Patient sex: F
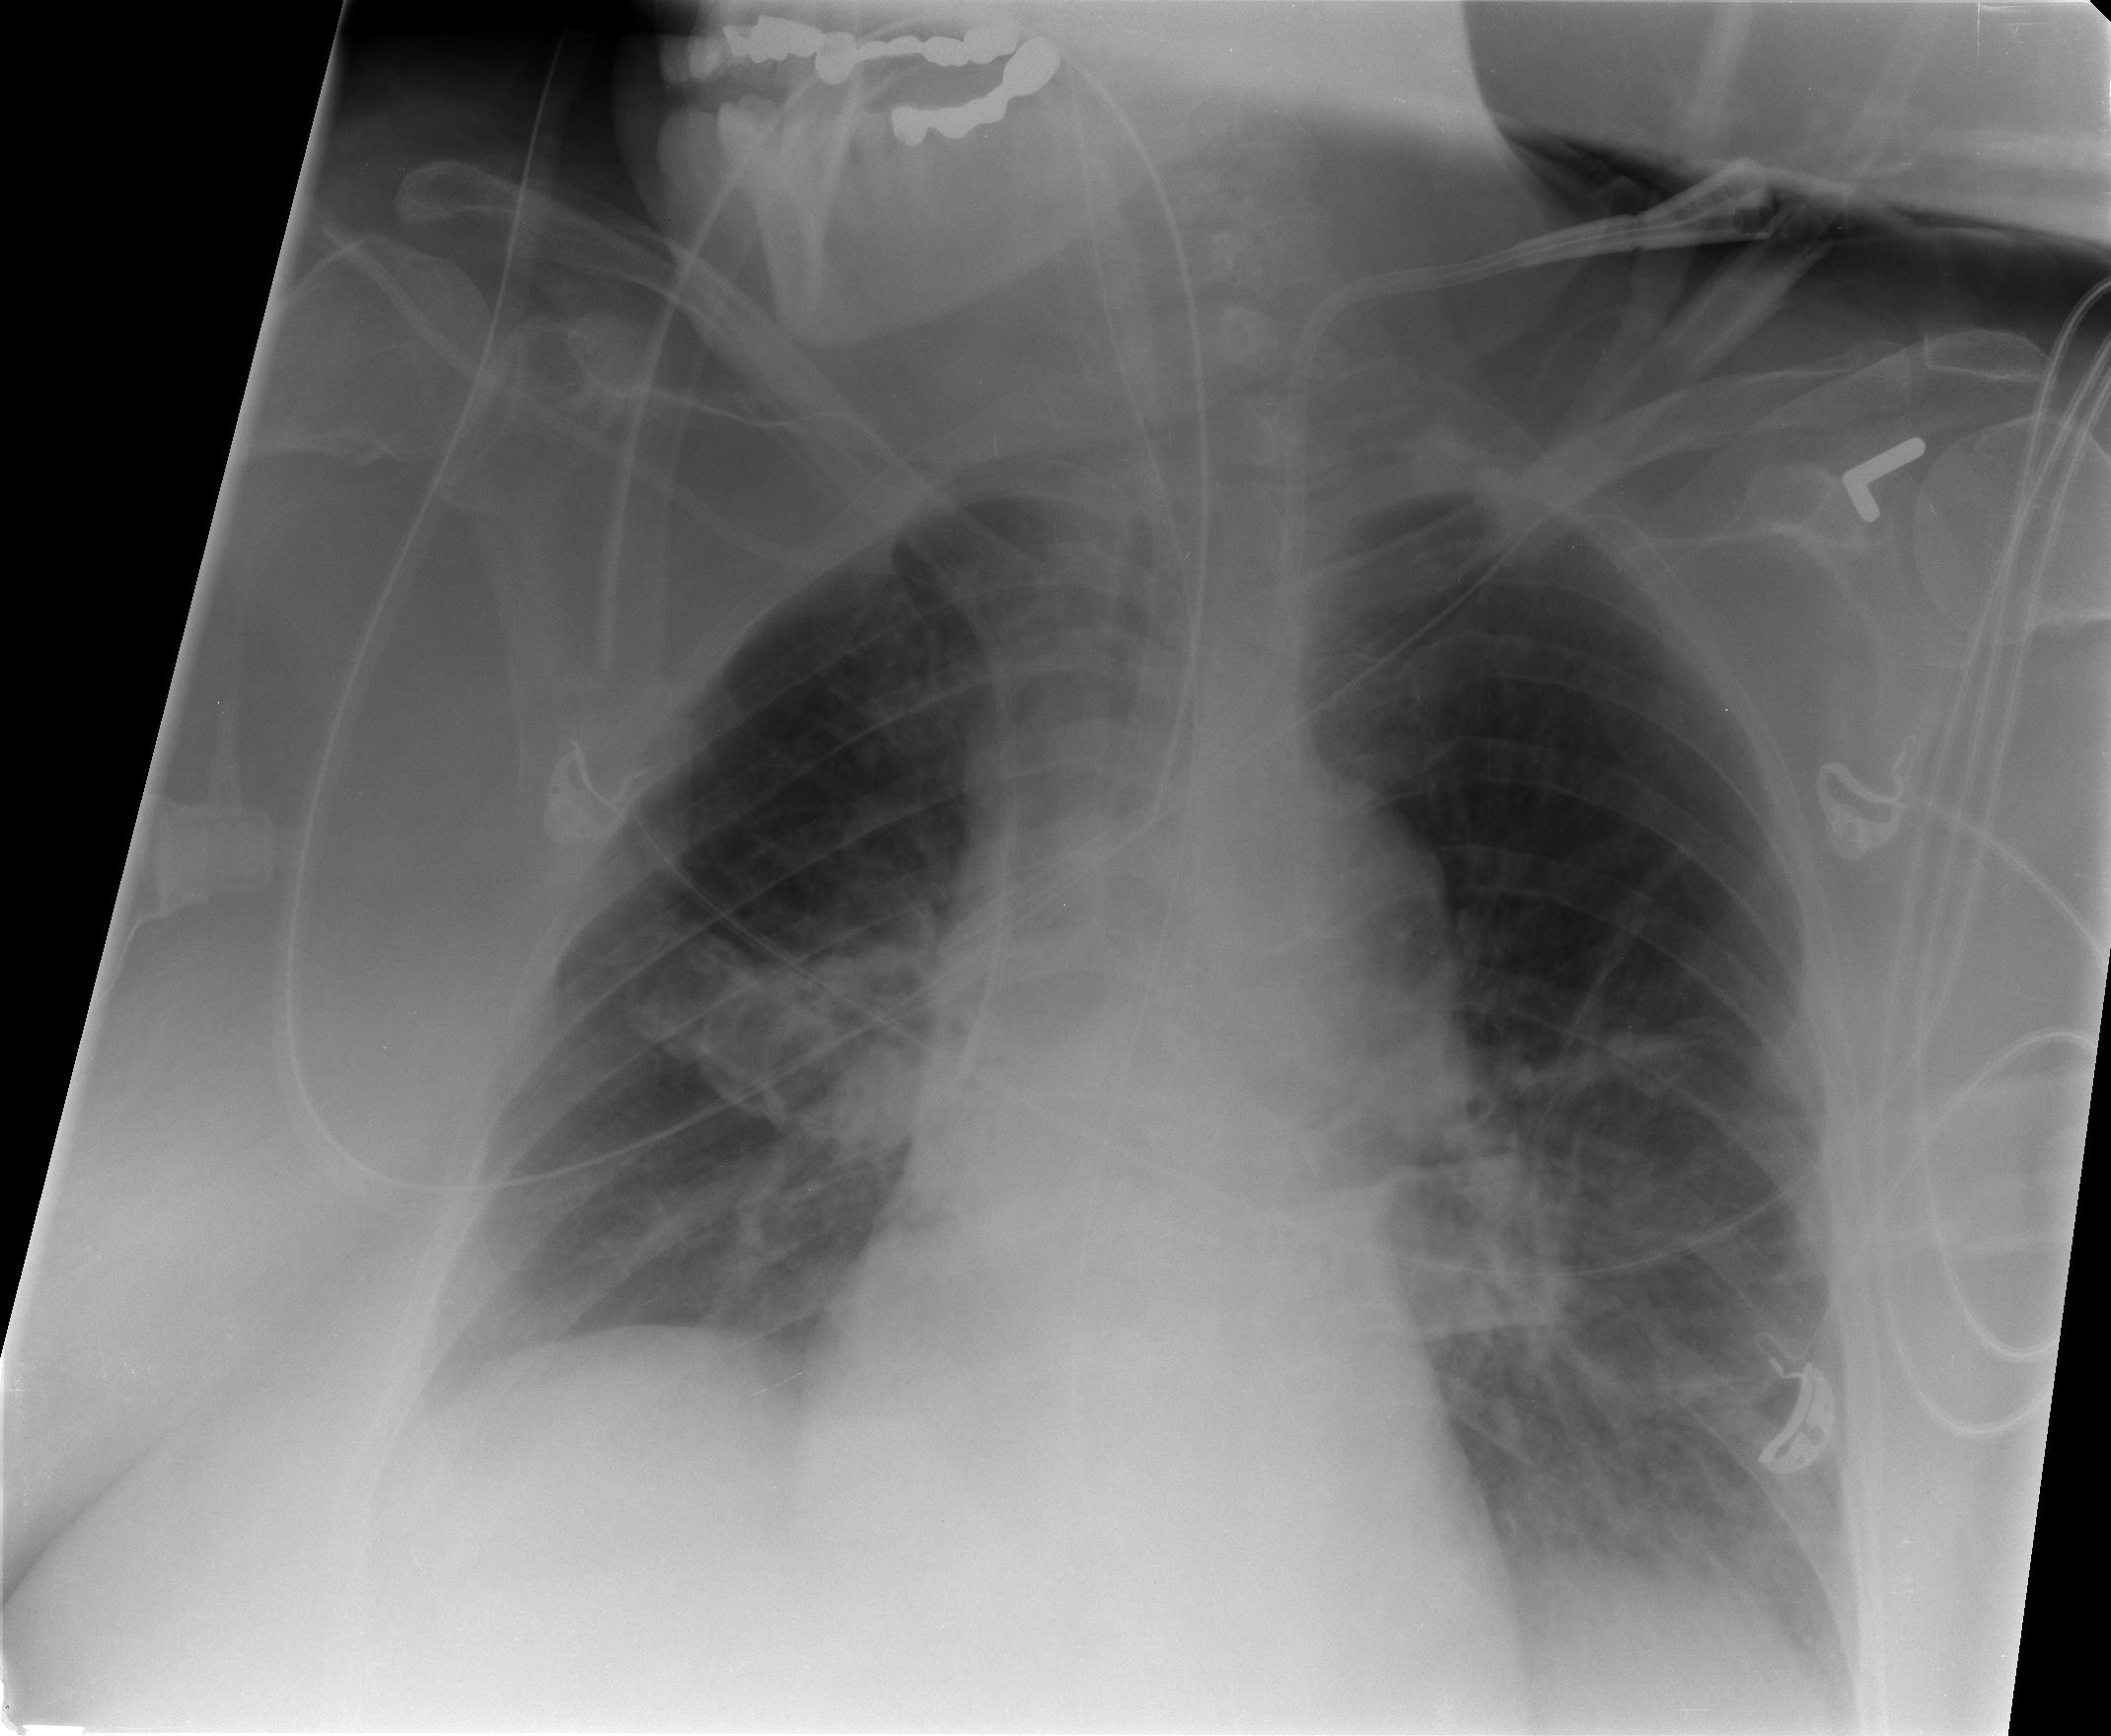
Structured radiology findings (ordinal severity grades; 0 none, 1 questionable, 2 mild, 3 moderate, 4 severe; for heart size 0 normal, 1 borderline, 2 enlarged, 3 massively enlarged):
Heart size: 0
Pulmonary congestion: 0
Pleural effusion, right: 0
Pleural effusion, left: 0
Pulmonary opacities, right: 0
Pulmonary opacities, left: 0
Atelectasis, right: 2
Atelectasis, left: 2